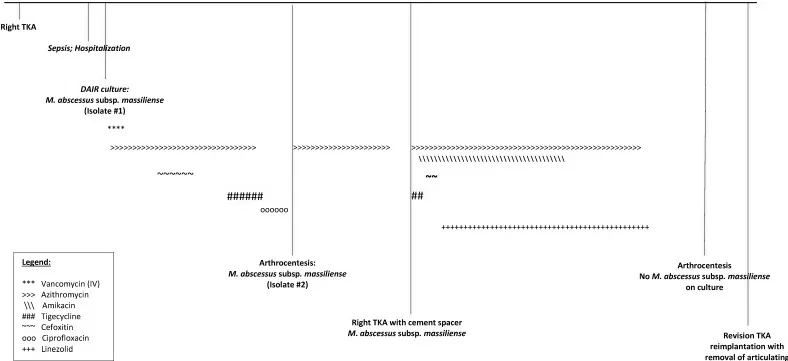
Timeline of Management and Interventions for M. abscessus subsp. massiliense Knee PJI at Both Institutions.
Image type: chart (chart)